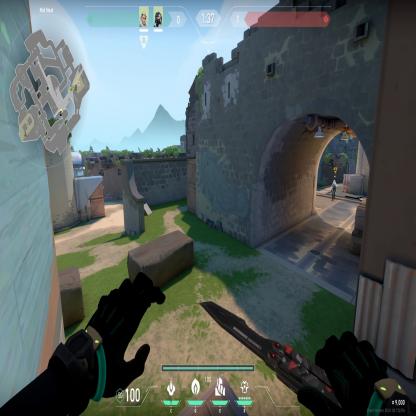
Label: teammate